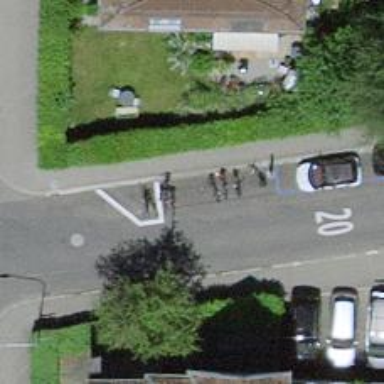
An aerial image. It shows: Bicycle rental service.